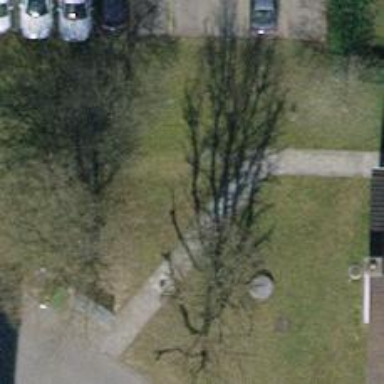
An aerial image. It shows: Urban tree adding natural touch to the cityscape.